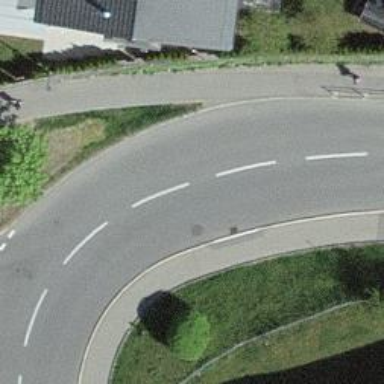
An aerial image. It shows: Tertiary road with asphalt surface.